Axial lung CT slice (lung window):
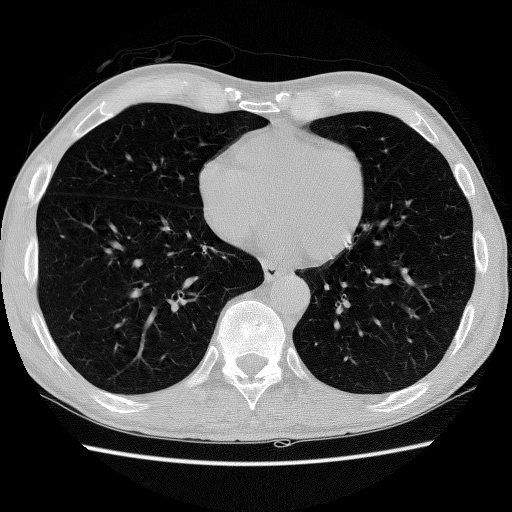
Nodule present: yes
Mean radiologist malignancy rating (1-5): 1.5